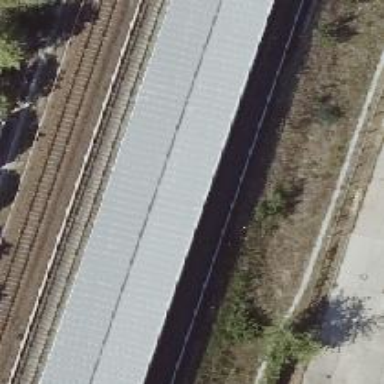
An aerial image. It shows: Shelter for public transport.